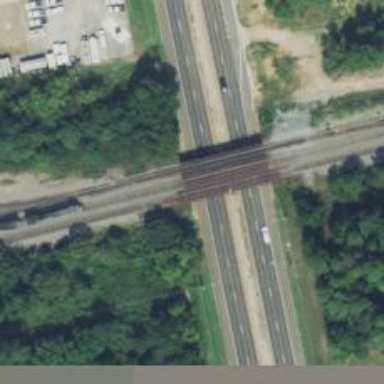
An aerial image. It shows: Bridge over railway line.